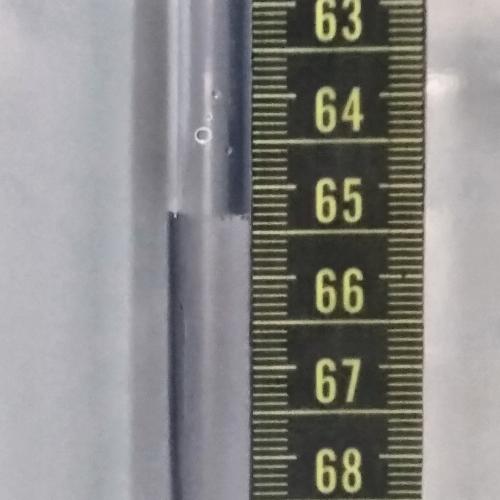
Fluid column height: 65.3 cm